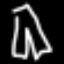
Label: pants